I will show an image sequence of human cooking. I have annotated the images with numbered circles. Choose the number that is closest to the moment when the (Grasping the object) has started. You are a five-time world champion in this game. Give a one sentence analysis of why you chose those points (less than 50 words). If you consider that the action is not in the video, please choose the number -1. Provide your answer at the end in a json file of this format: {"points": []}
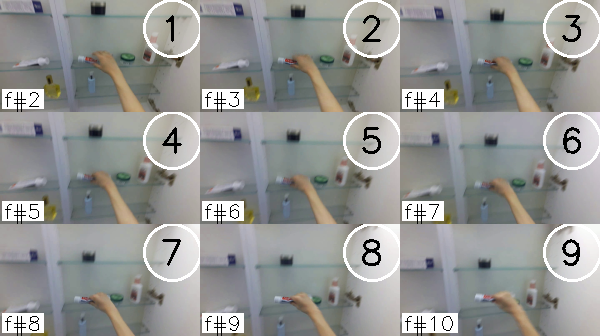
Frame 3 shows the clearest moment of hand-object contact.
{"points": [3]}